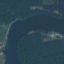
Land use / land cover: River